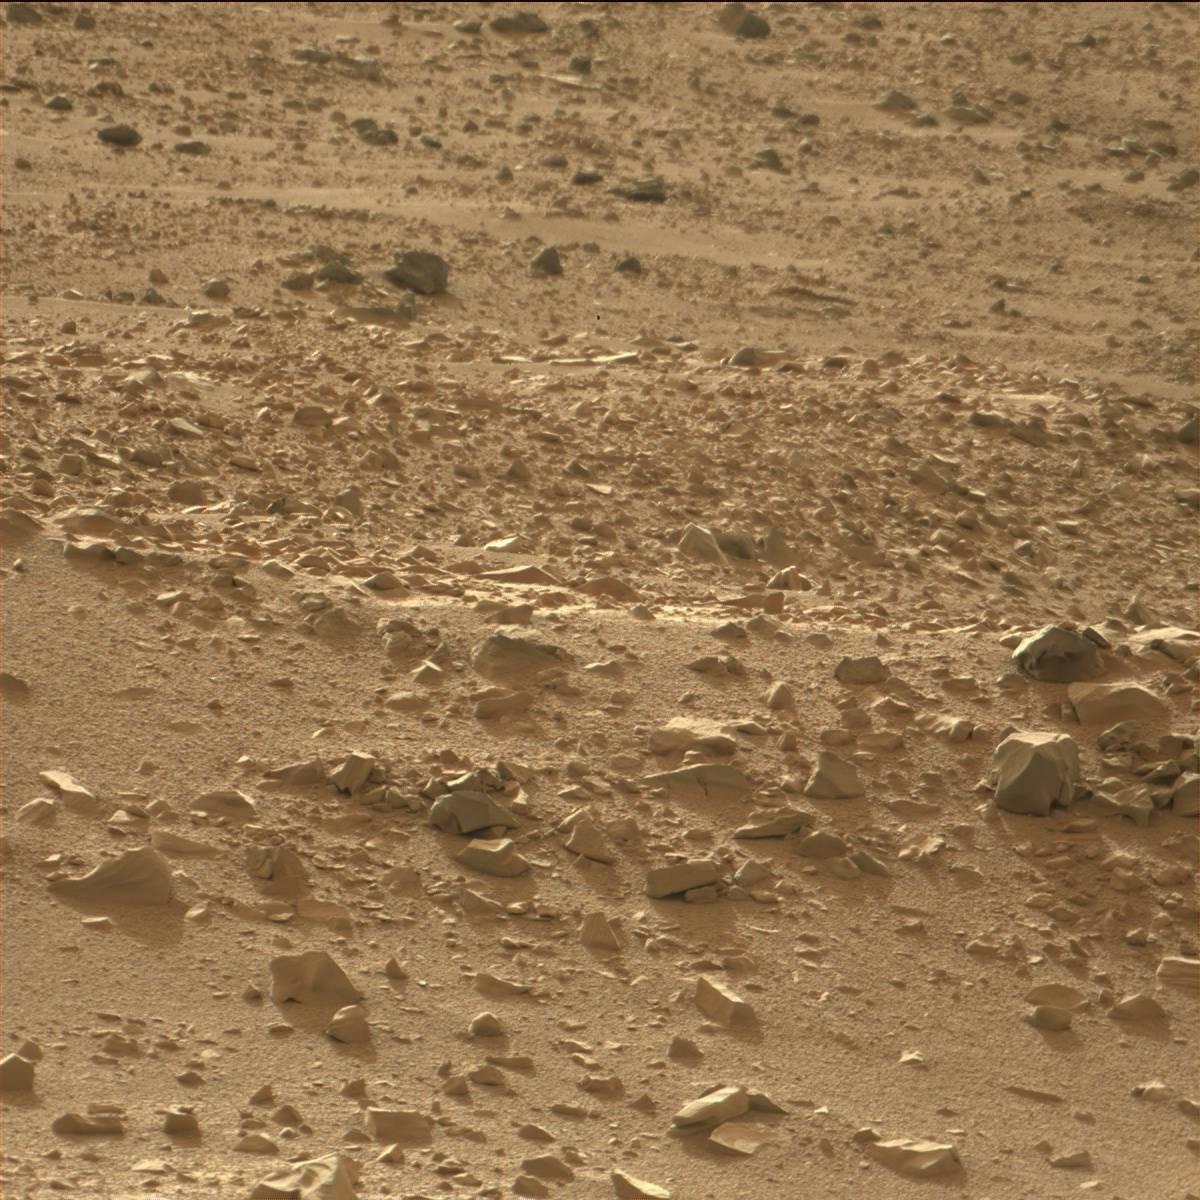
Terrain classes present: Bedrock, Rock, Sand / Soil